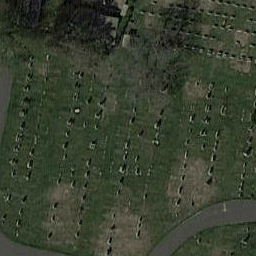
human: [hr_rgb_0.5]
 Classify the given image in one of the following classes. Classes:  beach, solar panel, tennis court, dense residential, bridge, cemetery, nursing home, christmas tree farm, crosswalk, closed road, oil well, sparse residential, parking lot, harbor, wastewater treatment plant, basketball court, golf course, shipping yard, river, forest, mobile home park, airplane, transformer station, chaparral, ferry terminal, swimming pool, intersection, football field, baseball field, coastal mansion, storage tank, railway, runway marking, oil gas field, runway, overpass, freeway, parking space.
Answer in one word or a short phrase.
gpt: cemetery